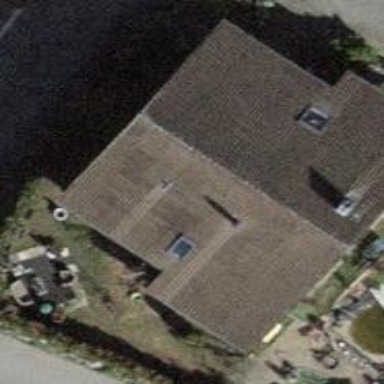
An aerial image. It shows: Residential house.